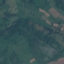
Land use / land cover: Pasture